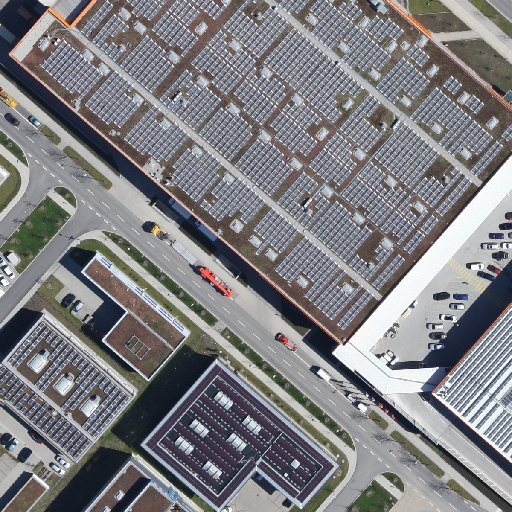
Referring expression: heavy-duty vehicle driving on the road